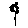
Label: flower